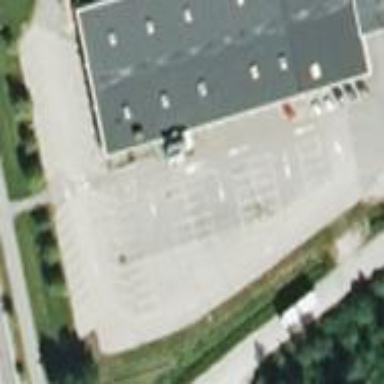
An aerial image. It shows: Parking area.